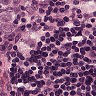
Metastatic tissue present: yes